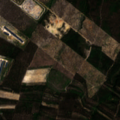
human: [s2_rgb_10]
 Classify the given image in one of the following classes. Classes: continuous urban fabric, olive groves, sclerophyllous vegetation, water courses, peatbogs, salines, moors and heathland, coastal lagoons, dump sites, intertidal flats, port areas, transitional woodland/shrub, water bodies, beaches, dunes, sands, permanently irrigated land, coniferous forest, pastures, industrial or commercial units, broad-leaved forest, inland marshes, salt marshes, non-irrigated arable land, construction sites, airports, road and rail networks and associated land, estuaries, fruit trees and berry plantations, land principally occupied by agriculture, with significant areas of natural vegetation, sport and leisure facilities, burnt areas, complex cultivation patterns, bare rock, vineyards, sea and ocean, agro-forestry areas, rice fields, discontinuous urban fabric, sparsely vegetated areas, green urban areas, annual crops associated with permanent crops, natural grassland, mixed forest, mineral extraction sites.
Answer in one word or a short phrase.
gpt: coniferous forest, mixed forest, transitional woodland/shrub